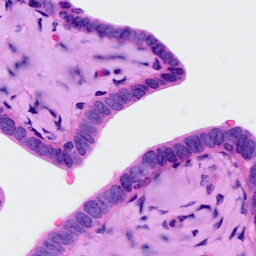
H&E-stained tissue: Ovarian